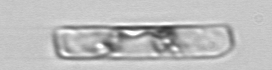
Label: Guinardia_delicatula